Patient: sex M, age 68
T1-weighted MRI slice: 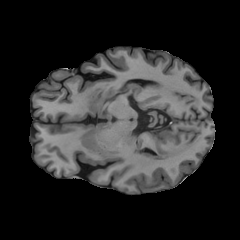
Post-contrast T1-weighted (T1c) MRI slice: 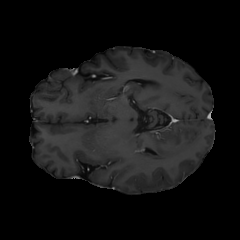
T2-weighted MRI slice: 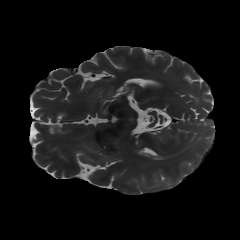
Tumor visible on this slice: yes
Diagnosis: Glioblastoma, IDH-wildtype
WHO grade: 4